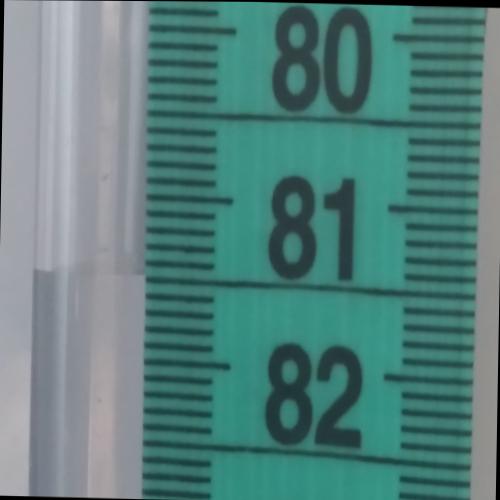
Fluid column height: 81.5 cm